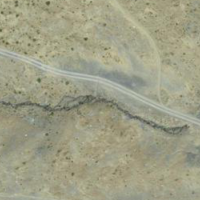
EUNIS habitat code: 31
Species observed at this site:
Phoenicurus ochruros
Montifringilla nivalis
Oenanthe oenanthe
Aquila chrysaetos
Monticola saxatilis
Linaria cannabina
Anthus spinoletta